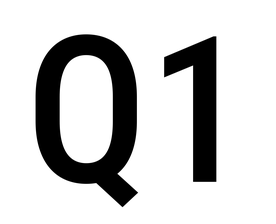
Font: Roboto_Condensed_Medium